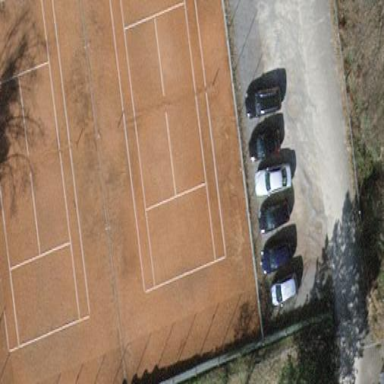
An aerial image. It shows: Sand tennis court on pitch for leisure land.